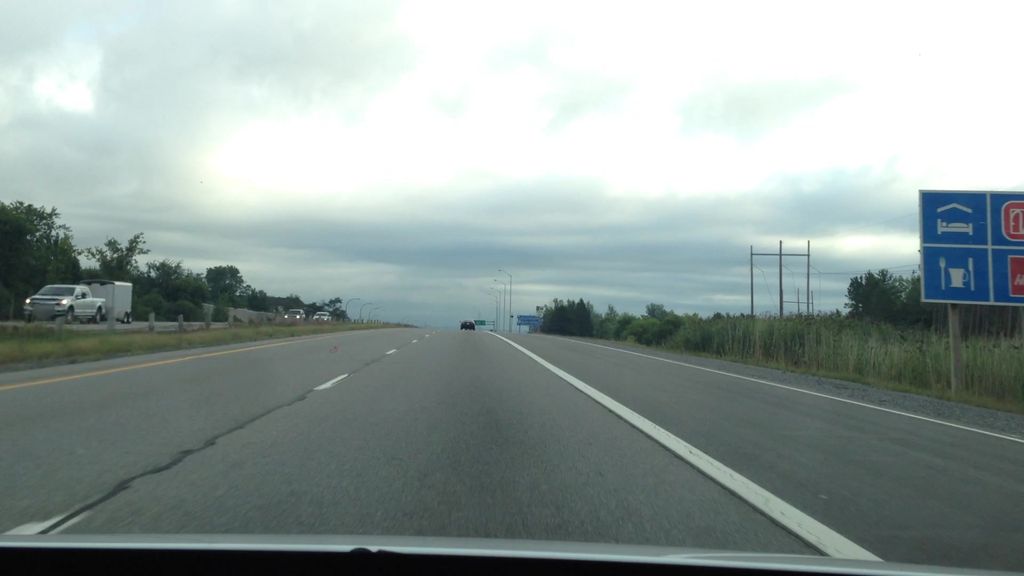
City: ottawa-gatineau